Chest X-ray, AP view. Patient: 17 years old, sex M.
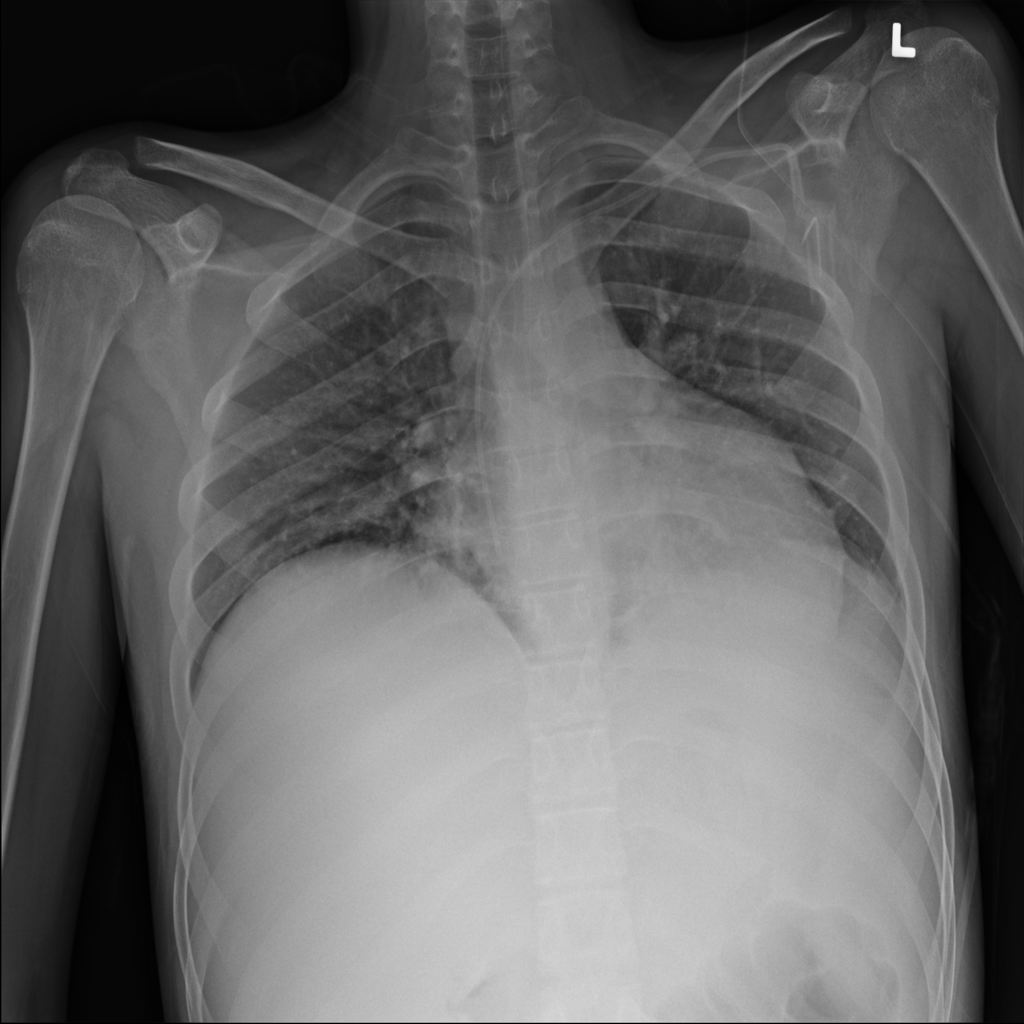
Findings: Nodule